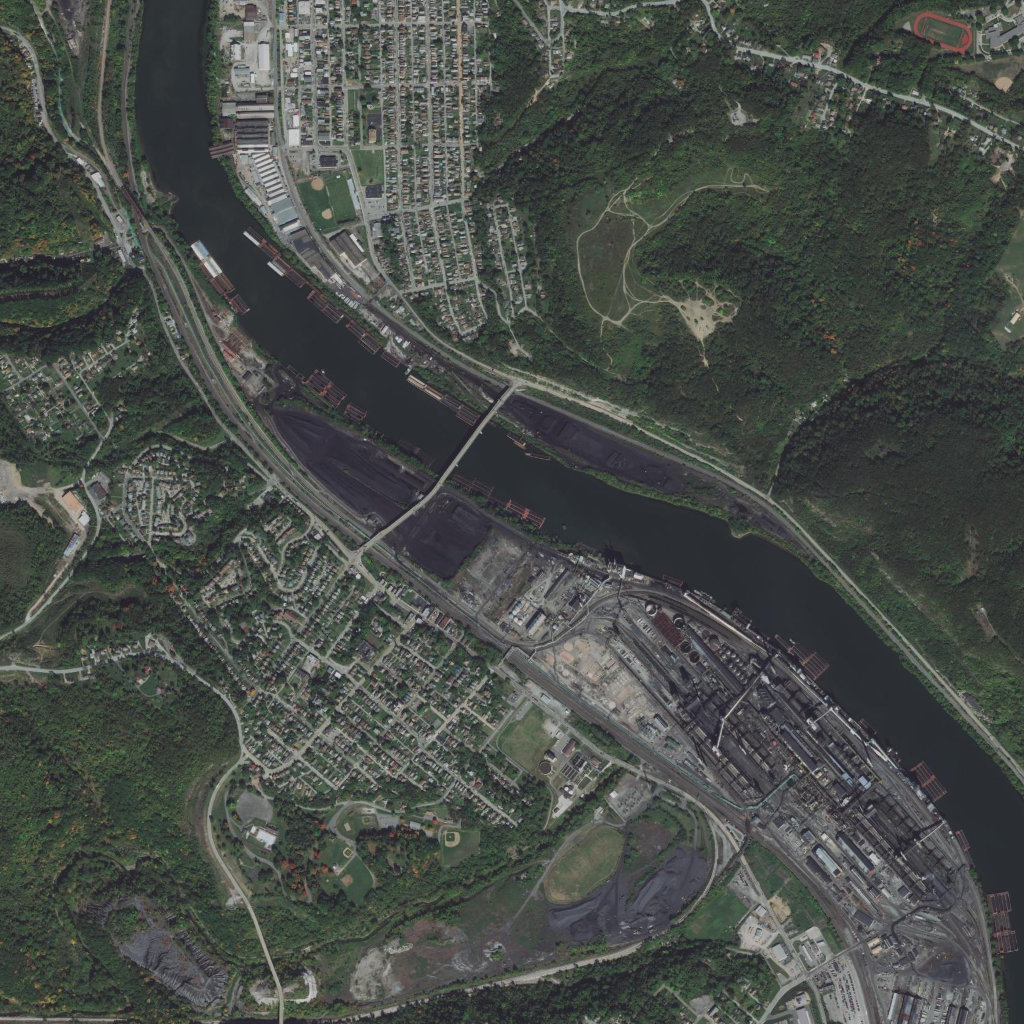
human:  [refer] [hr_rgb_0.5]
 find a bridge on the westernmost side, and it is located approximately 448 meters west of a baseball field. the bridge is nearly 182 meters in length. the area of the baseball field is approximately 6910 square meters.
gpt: <box>[[12, 18, 15, 23, 0]]</box>

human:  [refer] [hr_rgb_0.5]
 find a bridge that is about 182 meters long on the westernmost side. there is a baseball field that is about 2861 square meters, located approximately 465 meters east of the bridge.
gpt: <box>[[12, 18, 15, 23, 0]]</box>